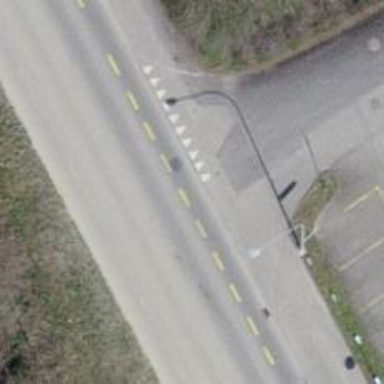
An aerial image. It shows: Primary highway with asphalt surface. There is cycle lane on the left side of the road.